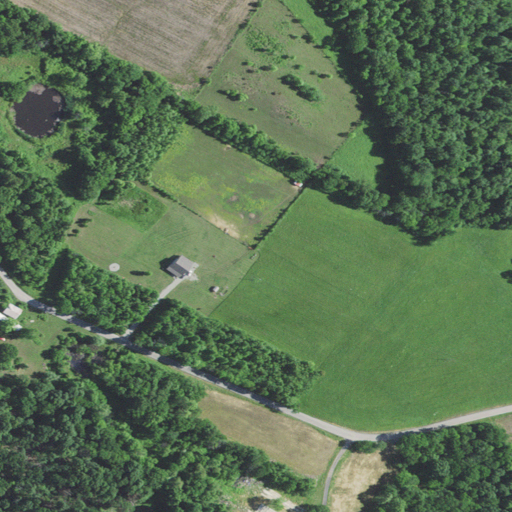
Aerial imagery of ridge(s) in Kentucky named Hogback Ridge containing pasture, deciduous forest, mixed forest, open development, and grassland